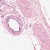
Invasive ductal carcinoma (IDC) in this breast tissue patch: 0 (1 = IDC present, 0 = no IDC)